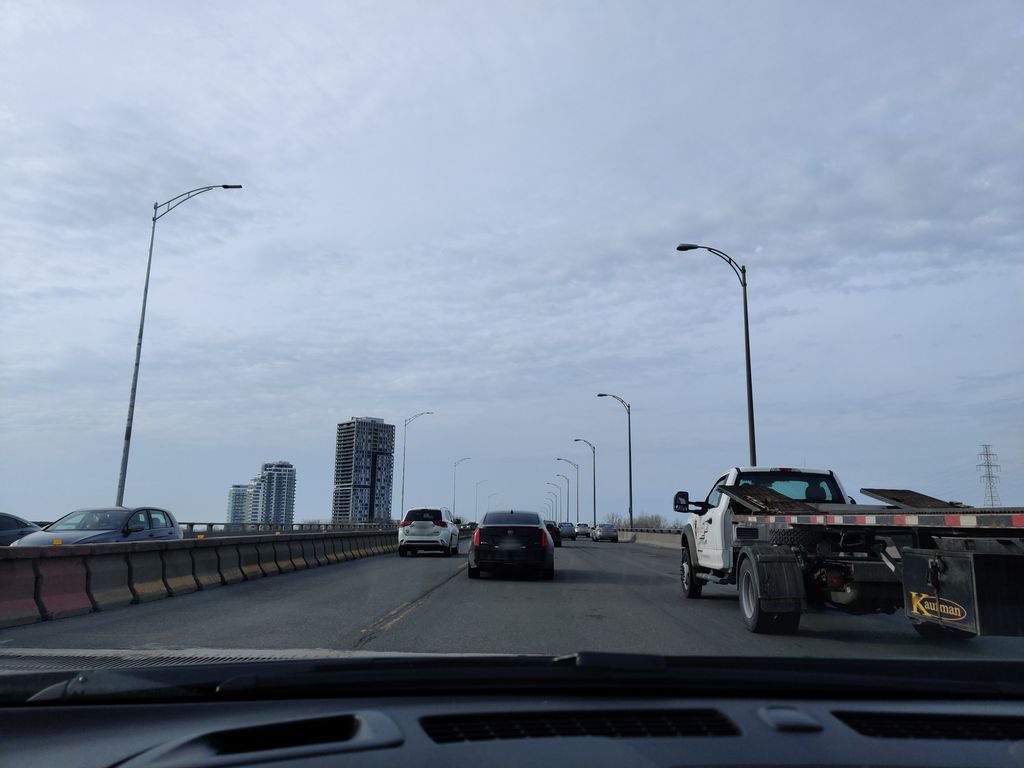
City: montreal